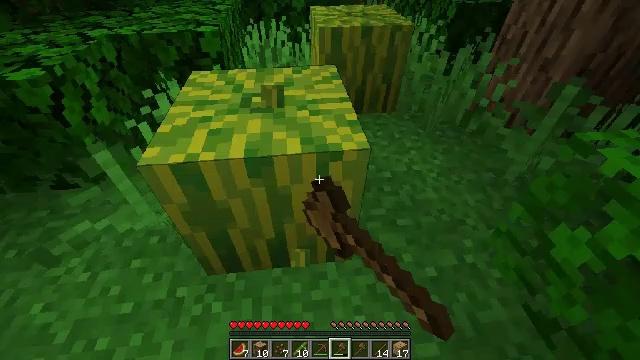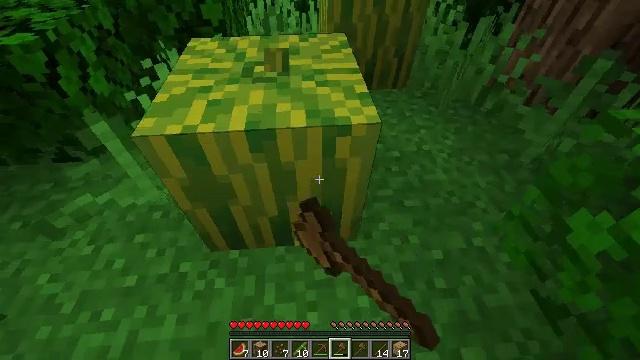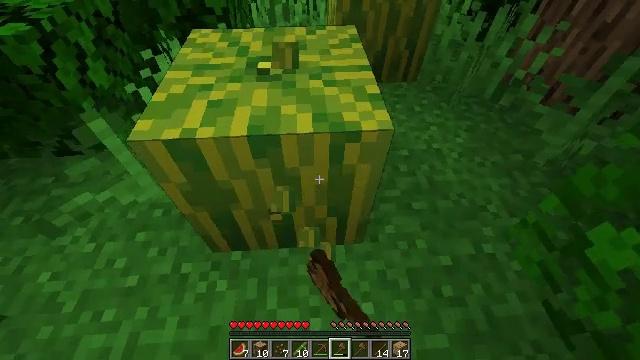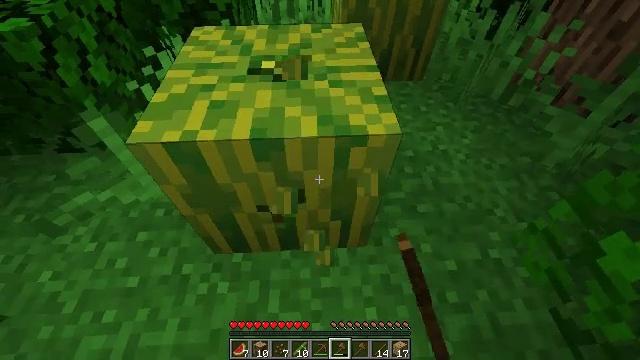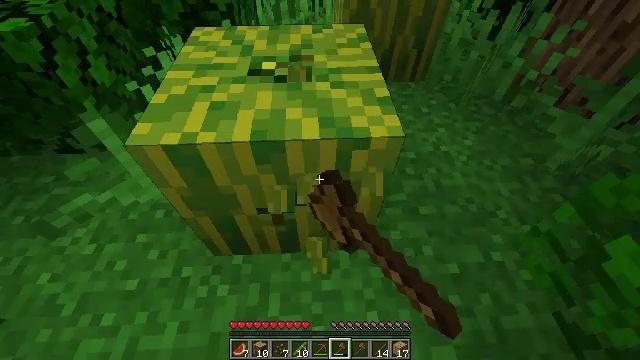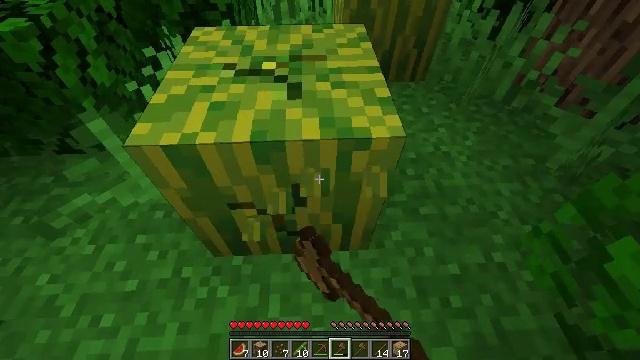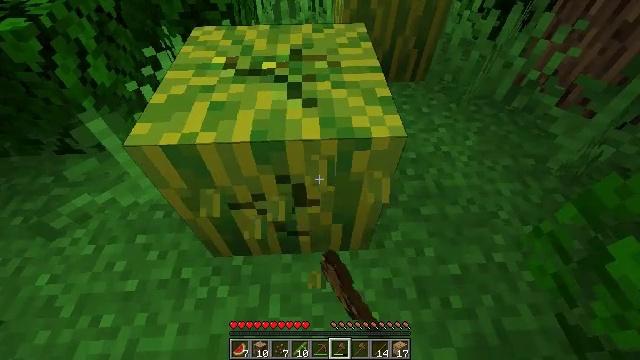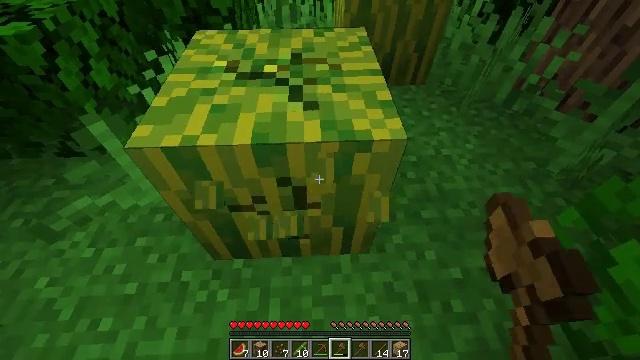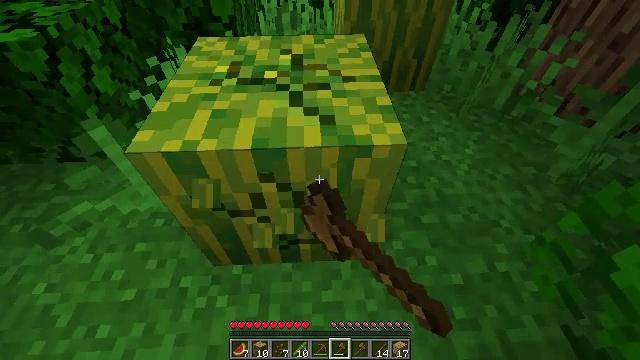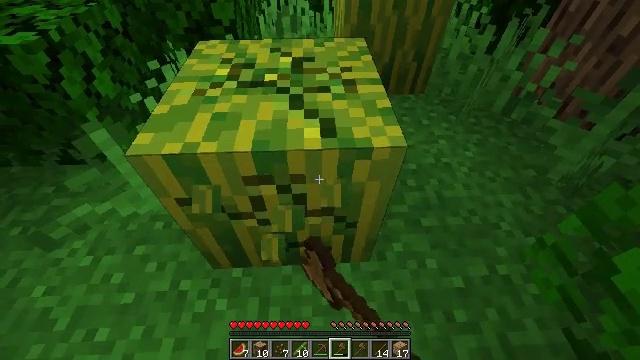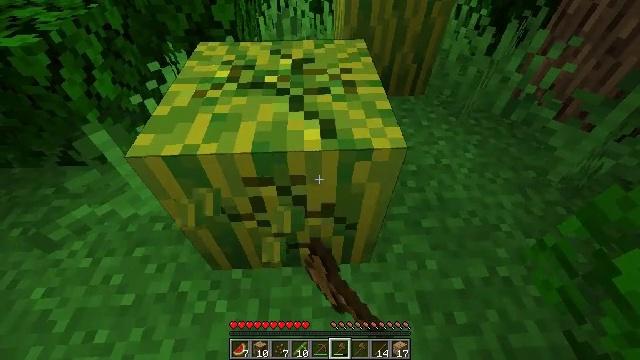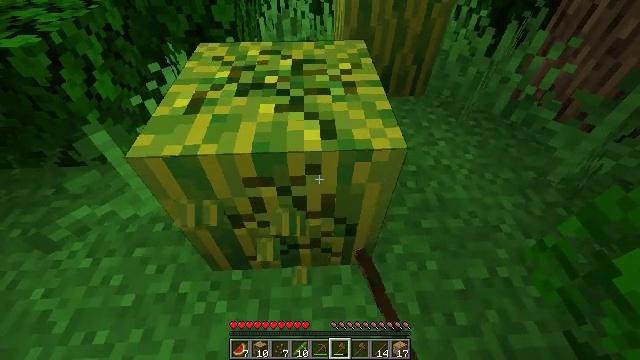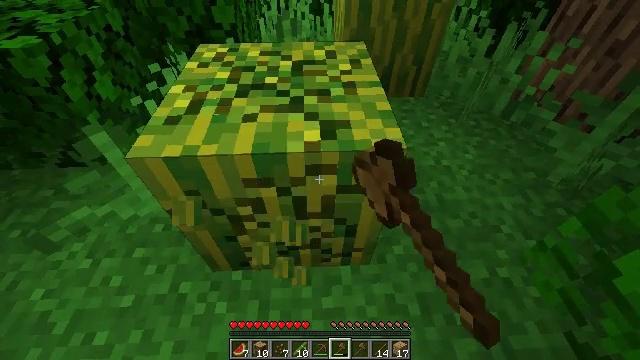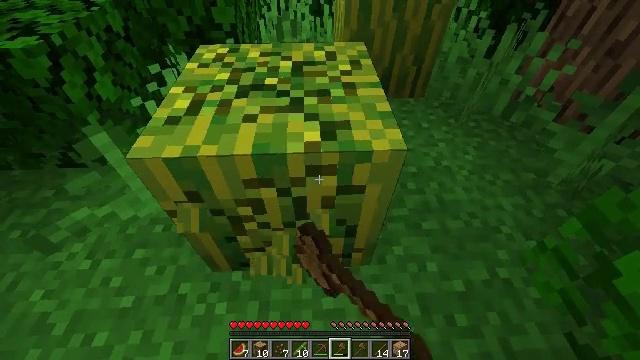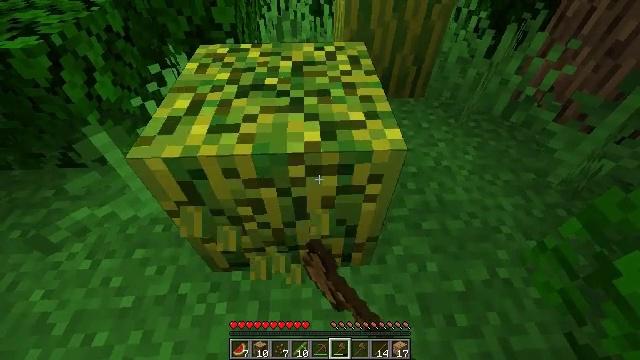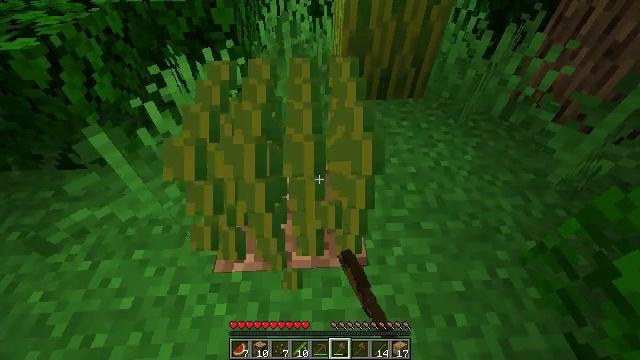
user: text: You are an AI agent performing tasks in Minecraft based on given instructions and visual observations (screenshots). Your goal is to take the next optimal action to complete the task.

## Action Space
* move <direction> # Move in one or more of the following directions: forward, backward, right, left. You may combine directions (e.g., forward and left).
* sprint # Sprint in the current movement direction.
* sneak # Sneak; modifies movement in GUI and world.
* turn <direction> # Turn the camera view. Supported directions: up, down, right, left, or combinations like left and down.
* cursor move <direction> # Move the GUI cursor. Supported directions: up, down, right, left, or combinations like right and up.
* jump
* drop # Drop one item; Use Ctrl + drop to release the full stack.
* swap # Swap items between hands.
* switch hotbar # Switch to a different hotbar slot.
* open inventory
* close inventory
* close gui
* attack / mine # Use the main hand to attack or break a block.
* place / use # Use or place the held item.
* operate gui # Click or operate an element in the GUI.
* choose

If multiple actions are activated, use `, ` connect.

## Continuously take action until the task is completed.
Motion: motion action
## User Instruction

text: Gather melon for food.
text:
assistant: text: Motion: turn left and down, attack / mine
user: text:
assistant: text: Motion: turn left and down, attack / mine
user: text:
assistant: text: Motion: attack / mine
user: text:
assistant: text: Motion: attack / mine
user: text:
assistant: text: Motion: attack / mine
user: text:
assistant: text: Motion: attack / mine
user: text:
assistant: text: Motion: attack / mine
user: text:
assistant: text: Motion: turn up, attack / mine
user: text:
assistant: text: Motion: attack / mine
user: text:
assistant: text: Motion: attack / mine
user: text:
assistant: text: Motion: attack / mine
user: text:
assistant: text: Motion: attack / mine
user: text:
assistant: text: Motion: attack / mine
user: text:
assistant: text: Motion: attack / mine
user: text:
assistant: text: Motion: attack / mine
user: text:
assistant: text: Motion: attack / mine
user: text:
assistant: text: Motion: attack / mine
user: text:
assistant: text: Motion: attack / mine
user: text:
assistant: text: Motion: attack / mine
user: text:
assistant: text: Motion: attack / mine
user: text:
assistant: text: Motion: move forward and move left, attack / mine
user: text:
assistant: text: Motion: move forward and move left, turn right and up, attack / mine
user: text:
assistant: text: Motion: move forward and move left, turn right and up
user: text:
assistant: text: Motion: move forward and move left, turn right and up
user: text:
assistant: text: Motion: move forward, turn right and up
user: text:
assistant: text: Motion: move forward, turn right and up
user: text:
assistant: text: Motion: turn right and up, attack / mine
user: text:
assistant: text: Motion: attack / mine
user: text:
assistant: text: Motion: attack / mine
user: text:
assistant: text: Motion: attack / mine